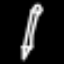
Label: pencil